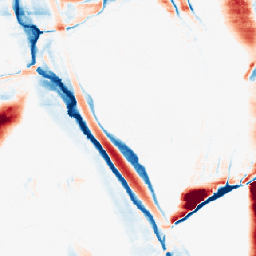
Category: morphological
Decomposition family: morphological_ellipse
Decomposition parameters: operation: average
width: 5
height: 50
Upsampling method: area
Upsampling parameters: scale: 4
Upsampling scale: 4